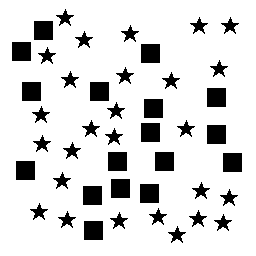
Squares: 17
Triangles: 0
Stars: 27
Total shapes: 44